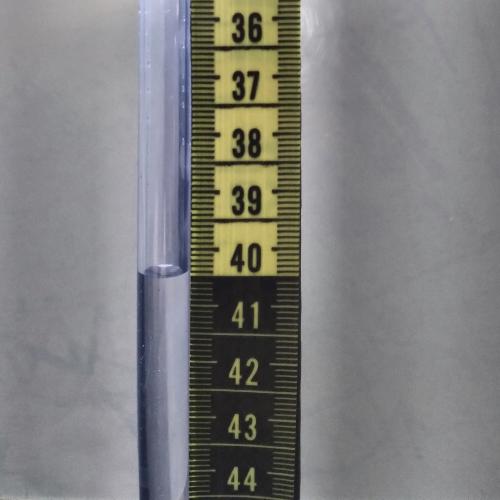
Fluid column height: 40.5 cm